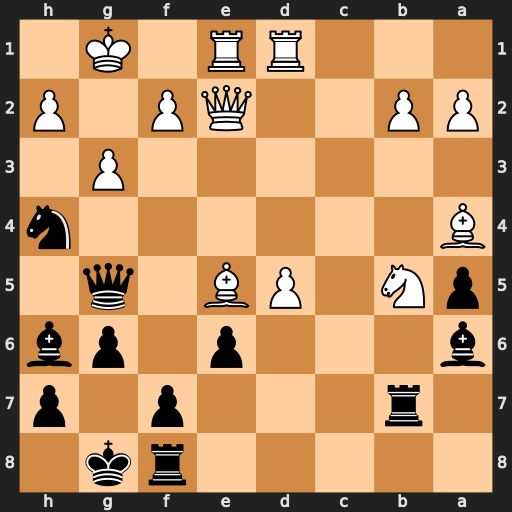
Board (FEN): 5rk1/1r3p1p/b3p1pb/pN1PB1q1/B6n/6P1/PP2QP1P/3RR1K1
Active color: b
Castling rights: -
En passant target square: -
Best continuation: Qxe5 Qxe5 Nf3+ Kg2 Nxe5